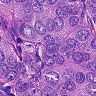
Metastatic tissue present: yes